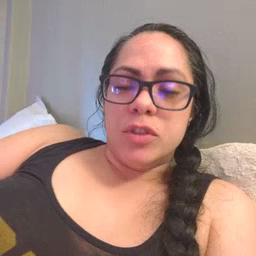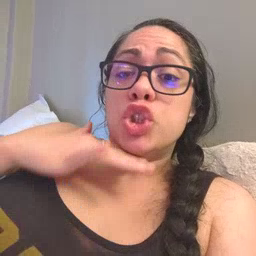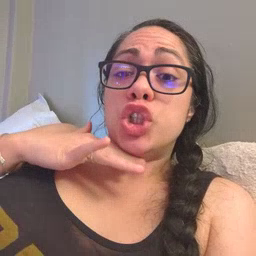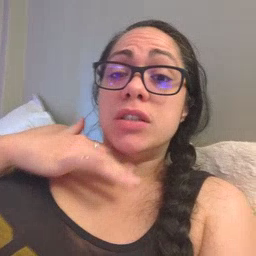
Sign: dirty